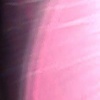
Label: sunburn